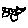
Label: cat